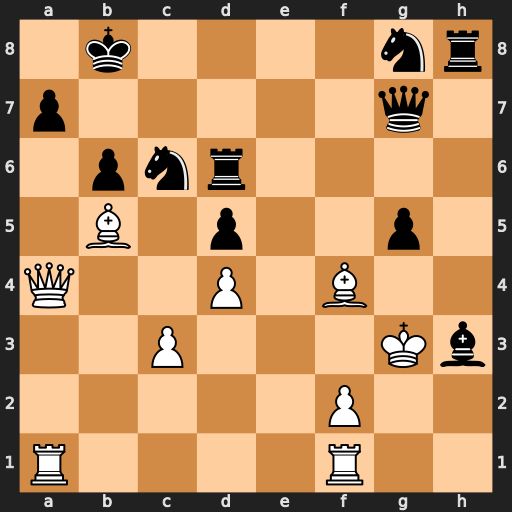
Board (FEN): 1k4nr/p5q1/1pnr4/1B1p2p1/Q2P1B2/2P3Kb/5P2/R4R2
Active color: w
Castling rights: -
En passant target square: -
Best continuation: Bxd6+ Kc8 Ba6+ Kd7 Bb7 Ne7 Bxe7